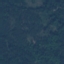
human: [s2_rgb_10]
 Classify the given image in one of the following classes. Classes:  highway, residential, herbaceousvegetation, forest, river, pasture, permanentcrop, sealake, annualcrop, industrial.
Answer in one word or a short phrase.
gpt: Forest